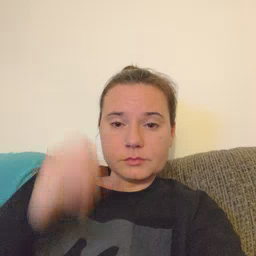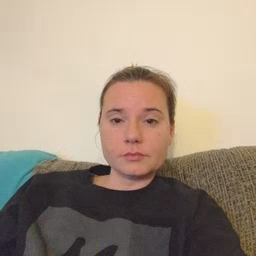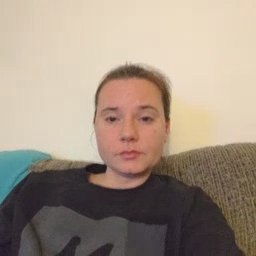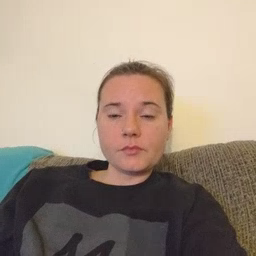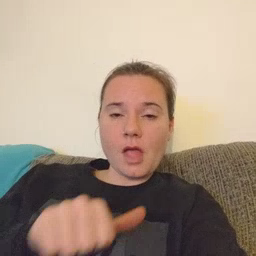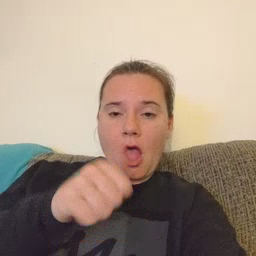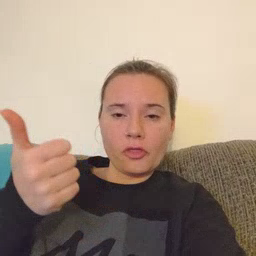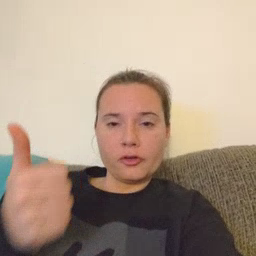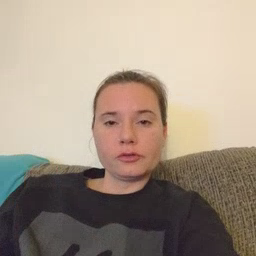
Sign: another